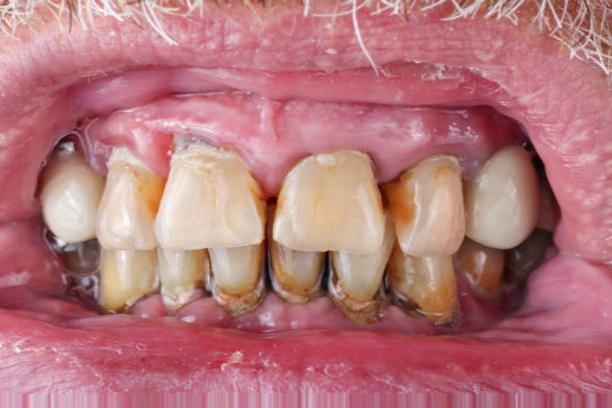
Condition: Caries